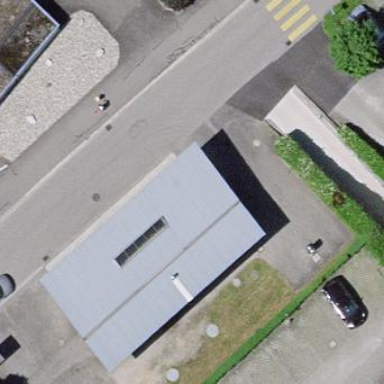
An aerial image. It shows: View of roof of building.